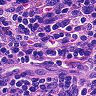
Metastatic tissue present: no